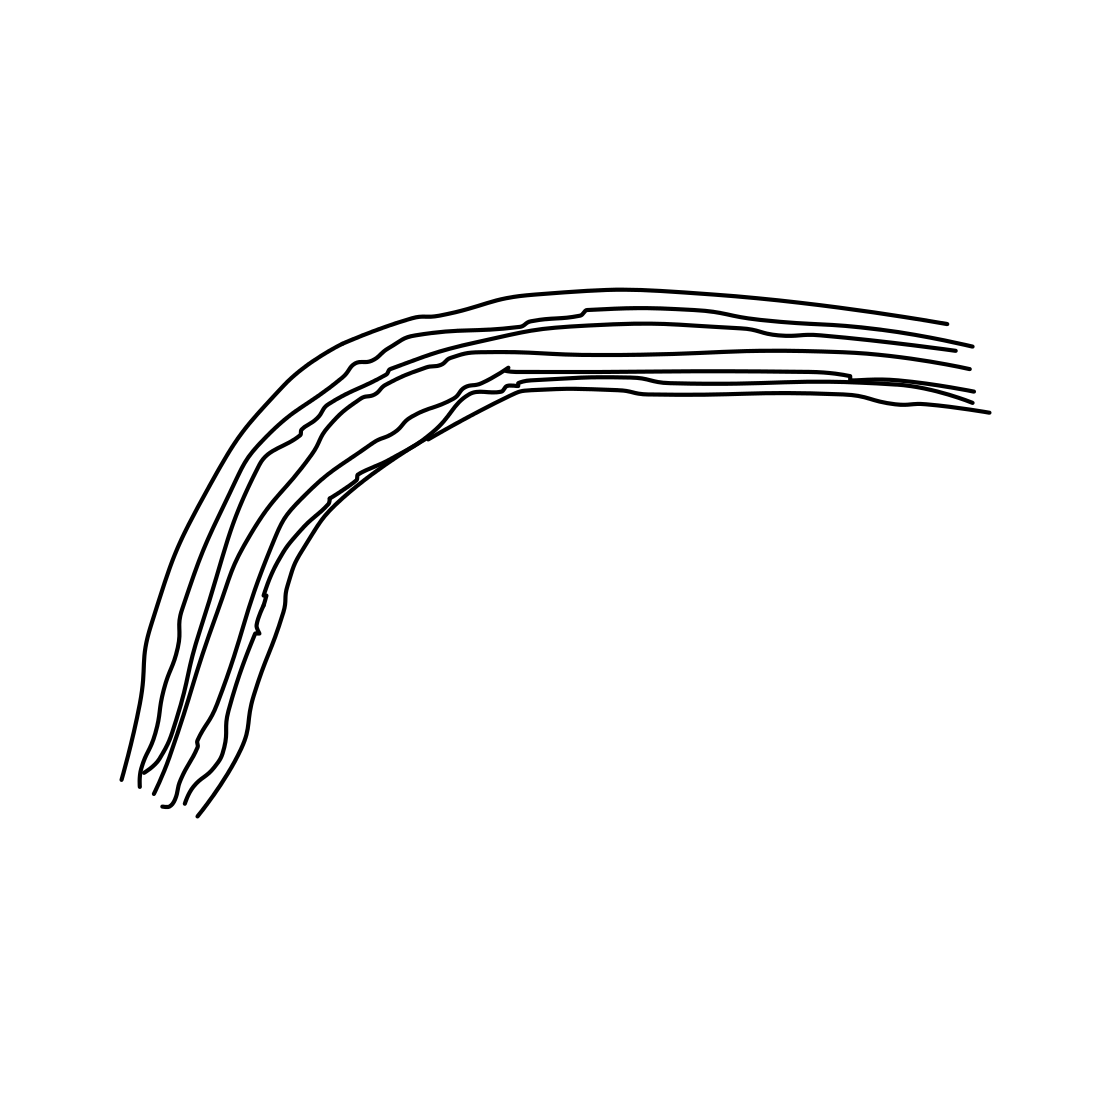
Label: rainbow